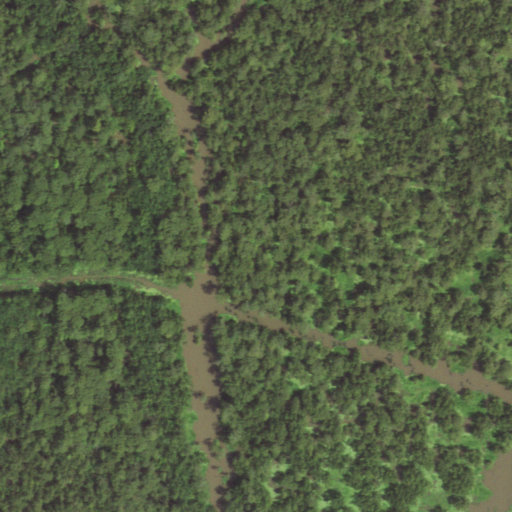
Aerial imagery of island in Louisiana named Beers Island containing woody wetlands, herbaceous wetlands, and open water